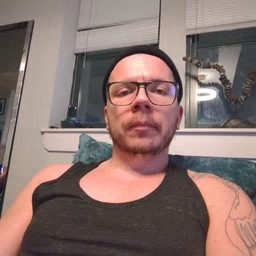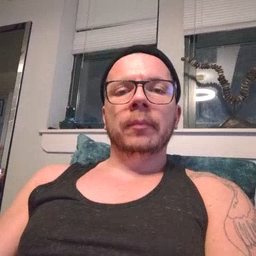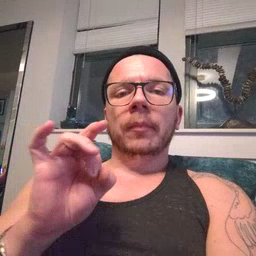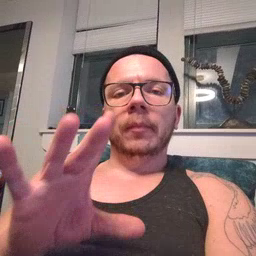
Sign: hate